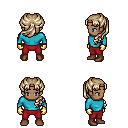
a pixel art fantasy rpg character, male body template, human, dark skin, teal long-sleeve shirt, red pants, white blonde princess hairstyle, gold gloves, brown shoes, four views (front, back, left, right), 2x2 character sprite sheet, small pixel art, hard edges, no anti-aliasing